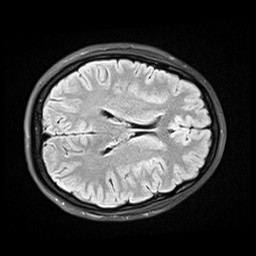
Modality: FLAIR
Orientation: axial
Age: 22
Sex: female
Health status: healthy
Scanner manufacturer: siemens
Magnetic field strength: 3 T
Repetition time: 9 s
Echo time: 0.088 s